Breast ultrasound image
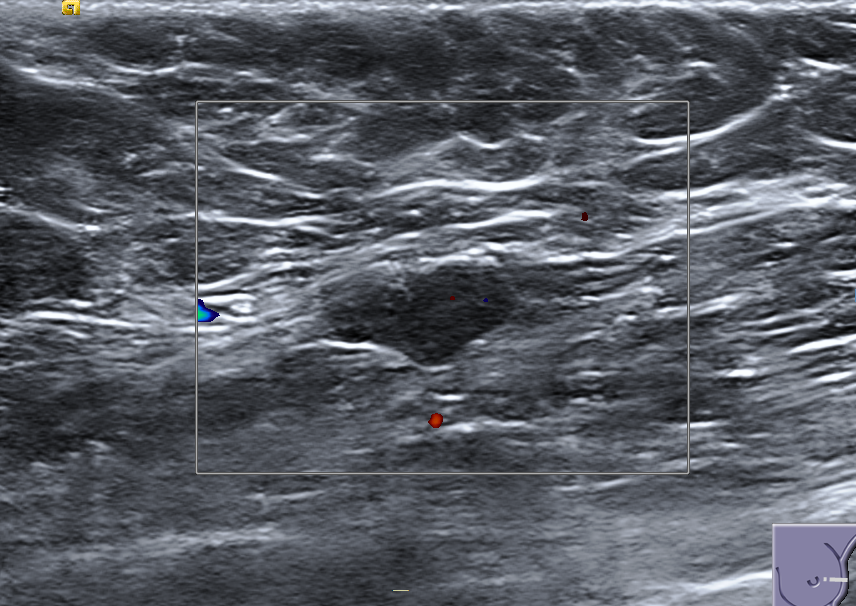
Diagnosis: malignant